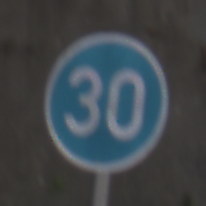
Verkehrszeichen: VorgeschriebeneMindestgeschwindigkeit
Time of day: MorningAfternoon
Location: Outdoor (Suburban)
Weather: PartlyCloudy
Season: NotSpecified
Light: Natural